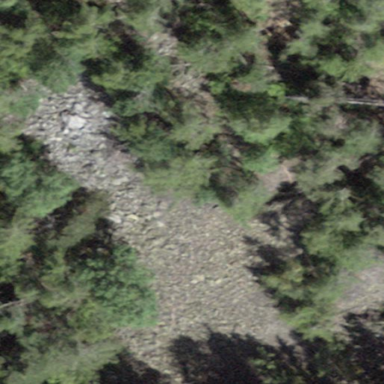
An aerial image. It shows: Natural scree.